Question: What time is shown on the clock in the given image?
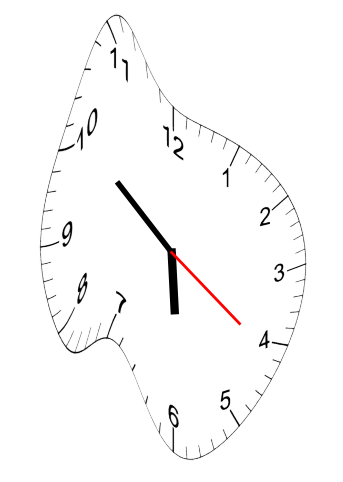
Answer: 05:51:21